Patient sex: M
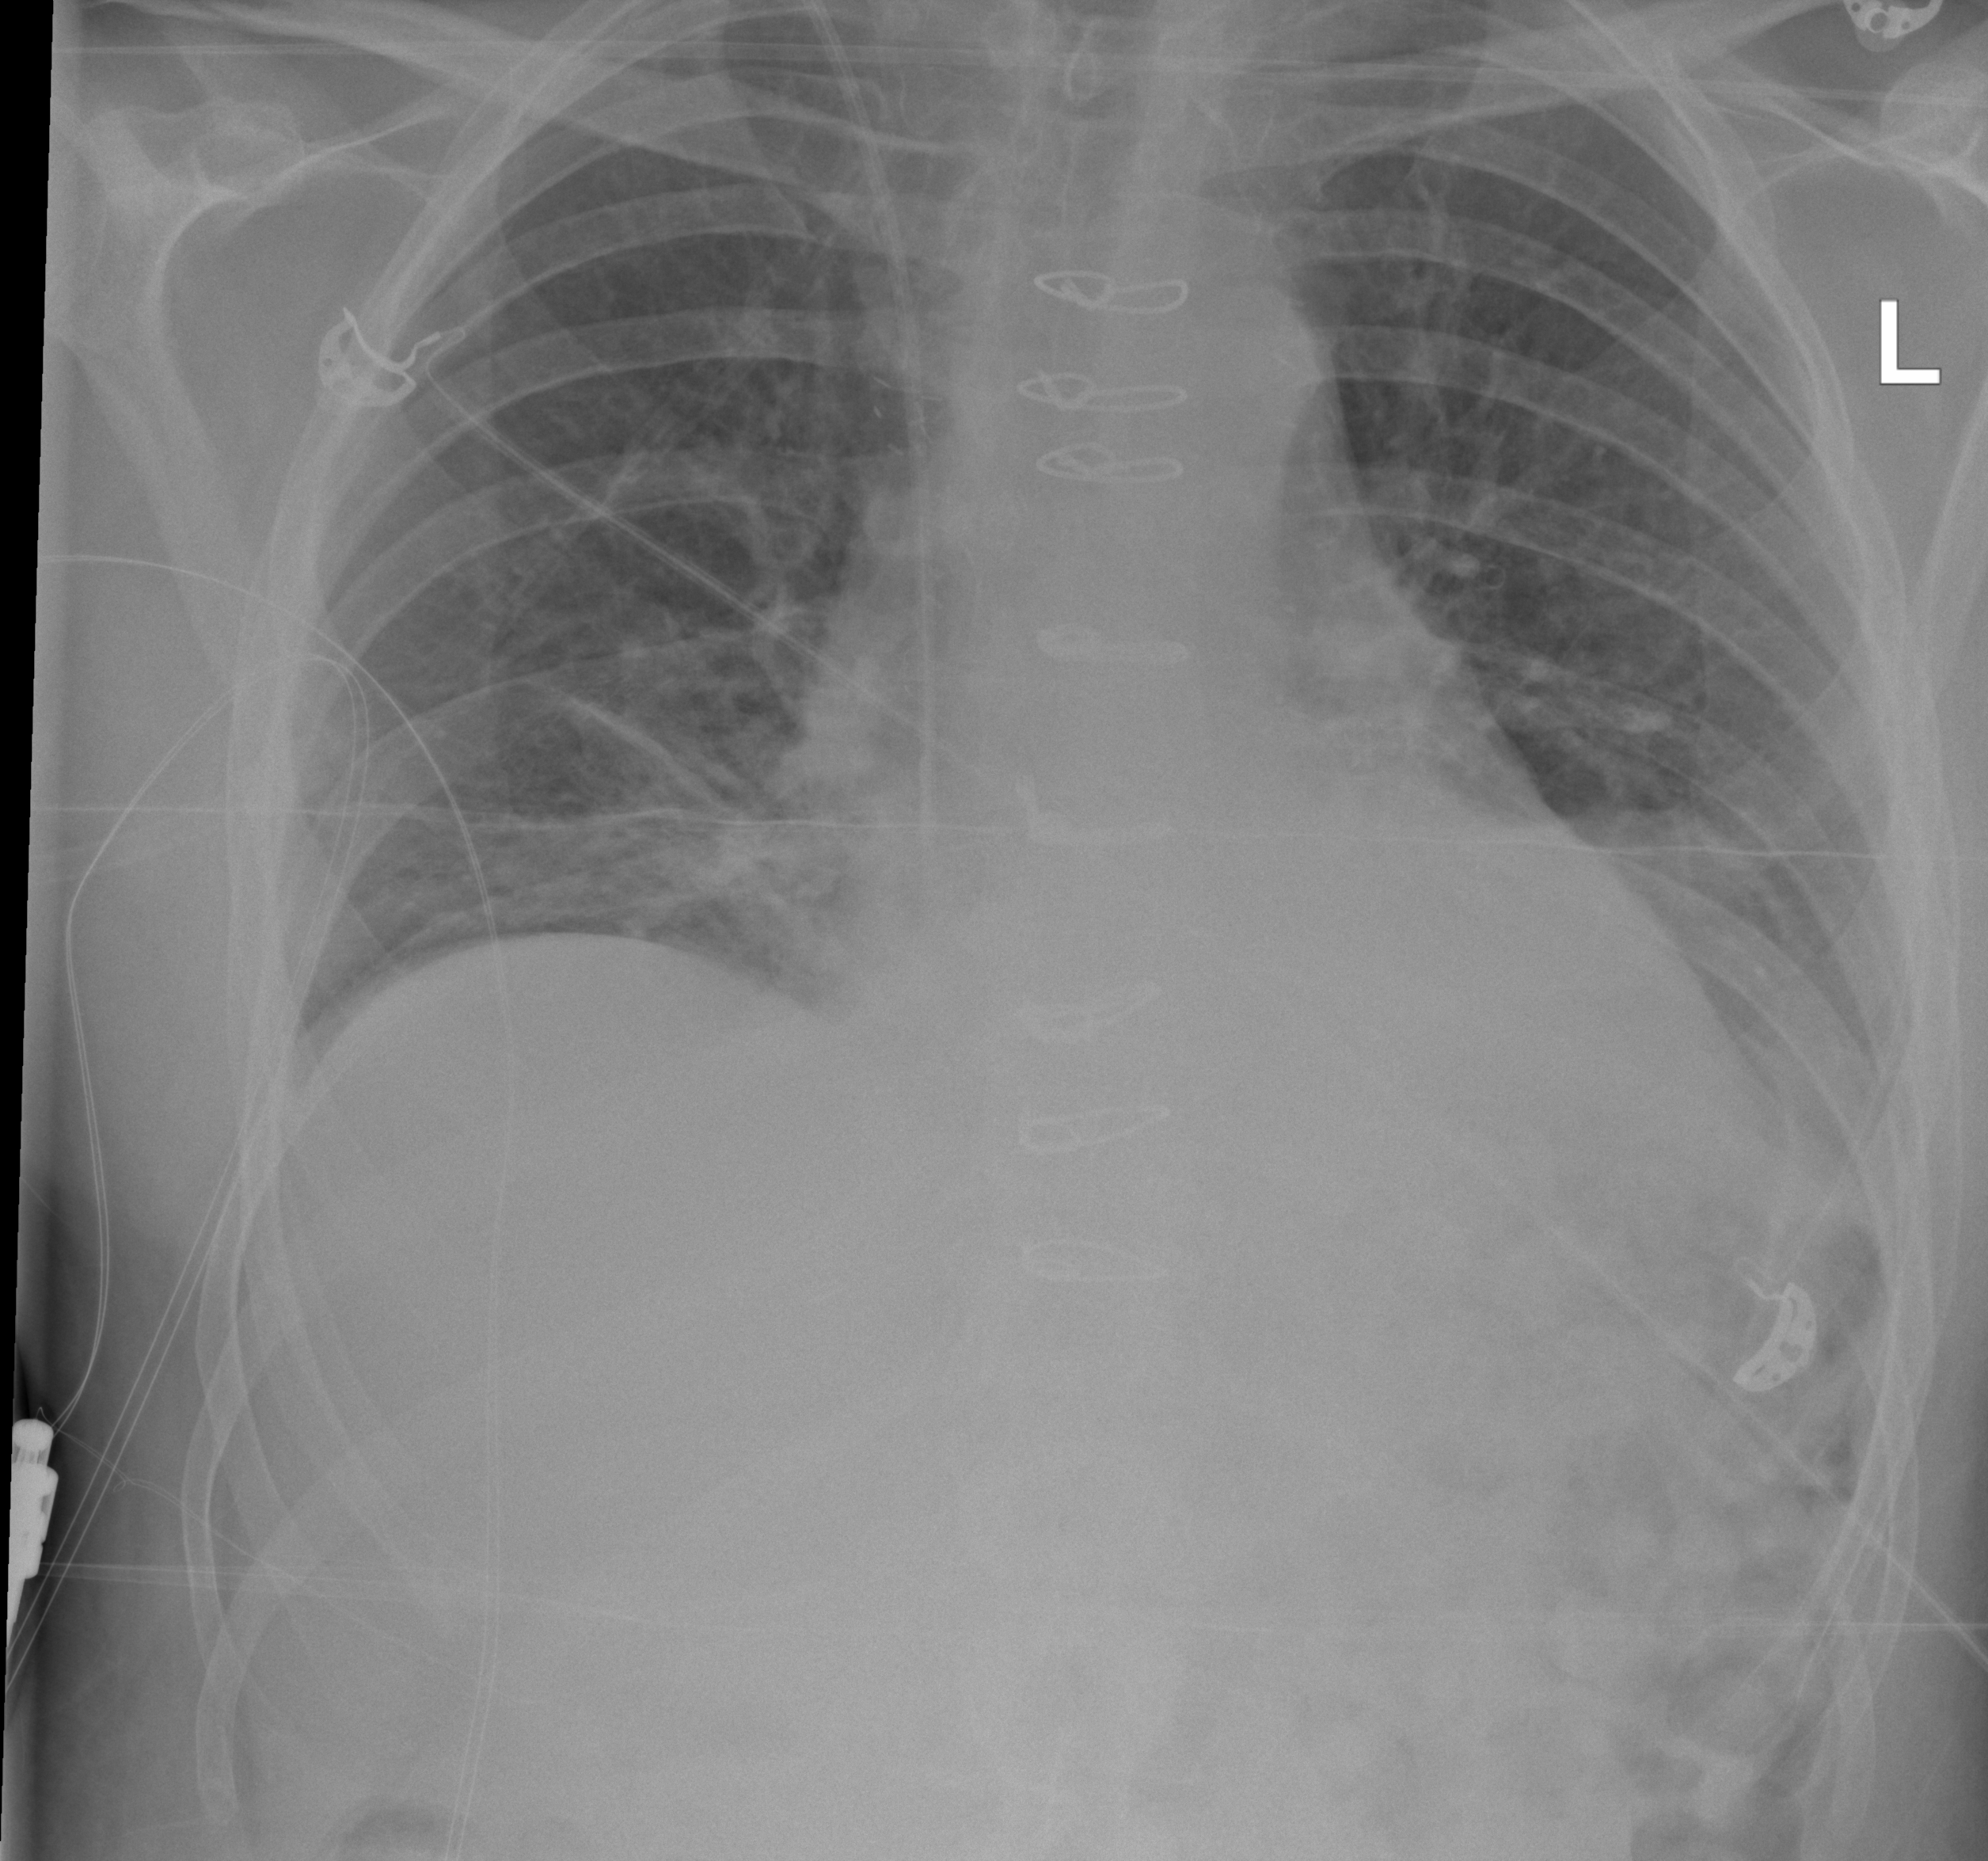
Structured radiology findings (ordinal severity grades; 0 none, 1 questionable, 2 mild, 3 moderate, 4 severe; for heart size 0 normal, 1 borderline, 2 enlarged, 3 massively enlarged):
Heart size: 1
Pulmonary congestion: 2
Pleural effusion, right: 0
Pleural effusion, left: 2
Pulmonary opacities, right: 2
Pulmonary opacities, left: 1
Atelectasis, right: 2
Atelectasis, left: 2